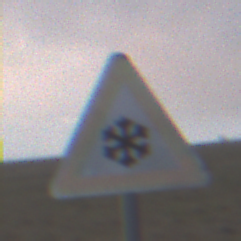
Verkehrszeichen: SchneeOderEisglaette
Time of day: SunriseSunset
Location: Outdoor (Nature)
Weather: Overcast
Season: NotSpecified
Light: Natural